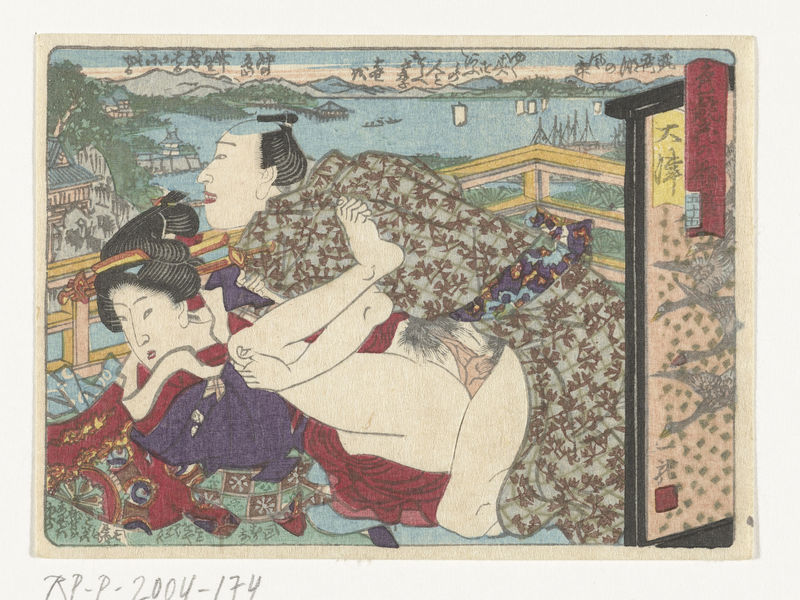
Titel: De pleisterplaats Otsu
Künstler: Utagawa Kunisada (I)
Standort: Amsterdam
Institution: Rijksmuseum
Schlagwörter: akt, fuß, mann, meer, nackt, wasser, landschaft, see, bunt, frau, terasse, zeichnung, gebäude, rot, arm, häuser, vögel, haare, mantel, beine, bein, japan, leidenschaft, liebe, liegen, erotik, geschlecht, japanisch, schriftzeichen, penis, sex, asien, asiatisch, china, zunge, lust, erstaunt, komisch, nummer, geschlechtsverkehr, pervers, porno, liebesakt, japa, kanji, kama sutra, kama, kanjis, znge